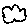
Label: cloud